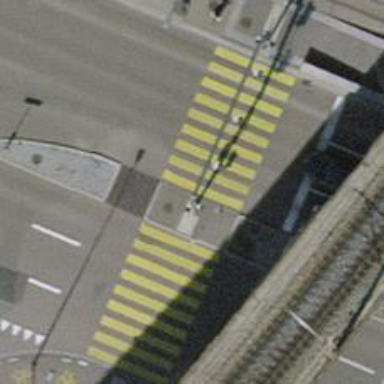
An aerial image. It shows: Kerb serving as barrier.